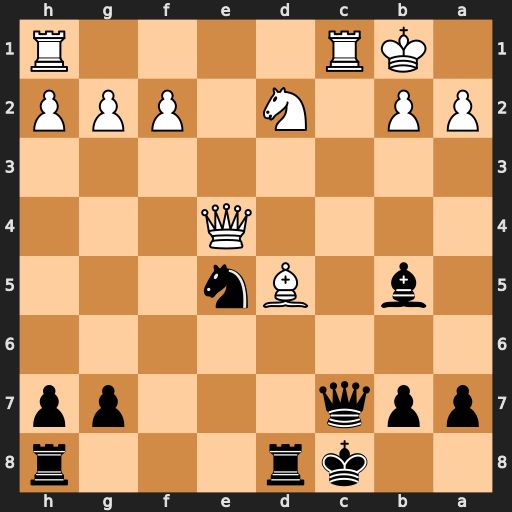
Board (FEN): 2kr3r/ppq3pp/8/1b1Bn3/4Q3/8/PP1N1PPP/1KR4R
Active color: b
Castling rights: -
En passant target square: -
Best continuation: Bd3+ Qxd3 Nxd3 Rxc7+ Kxc7